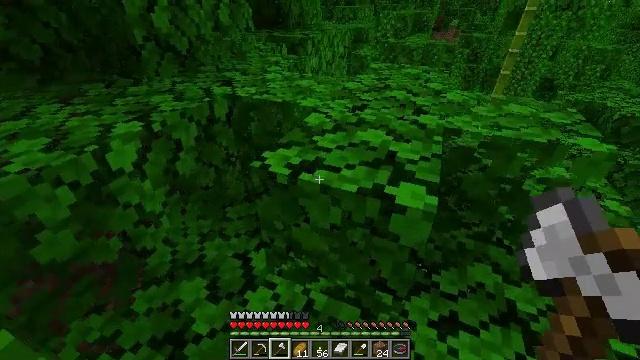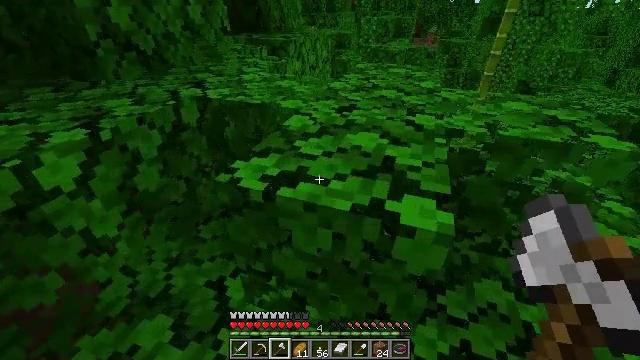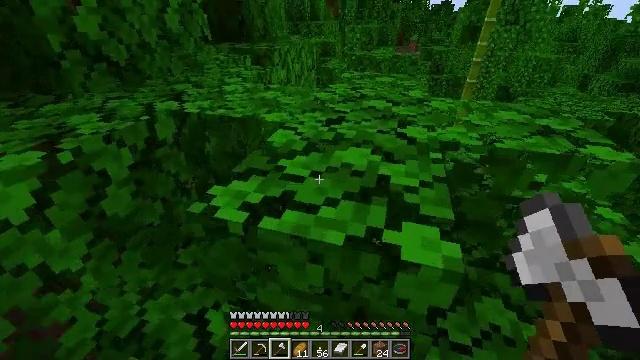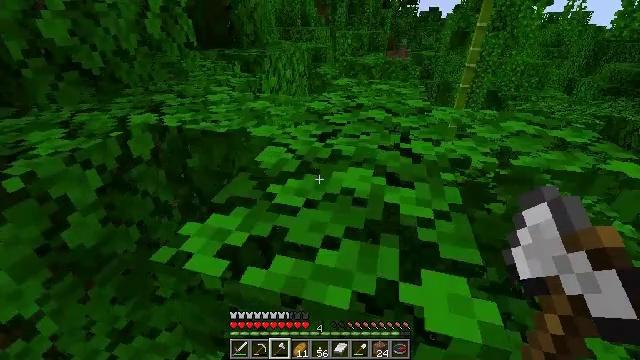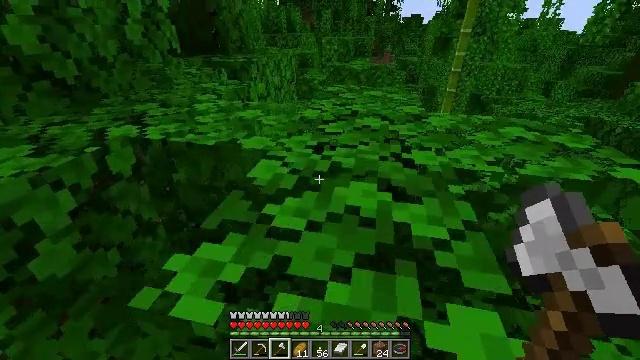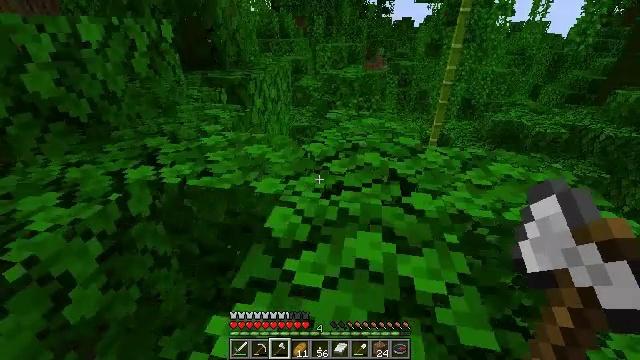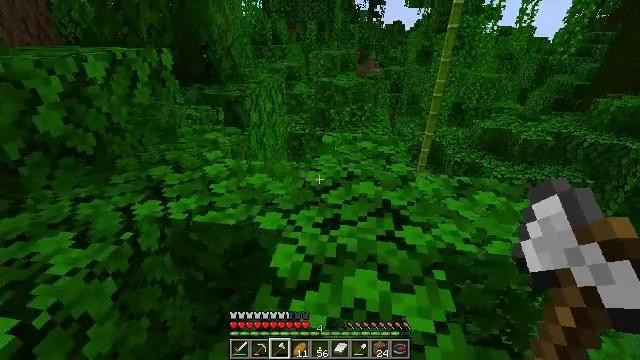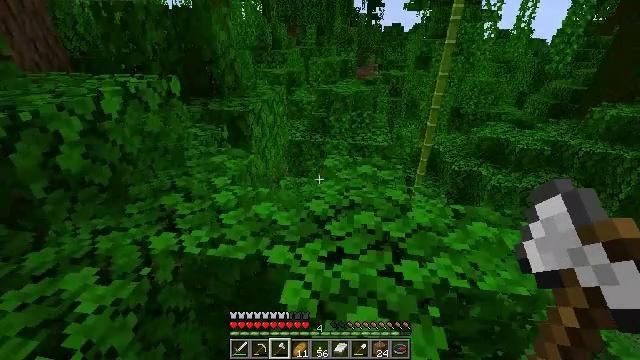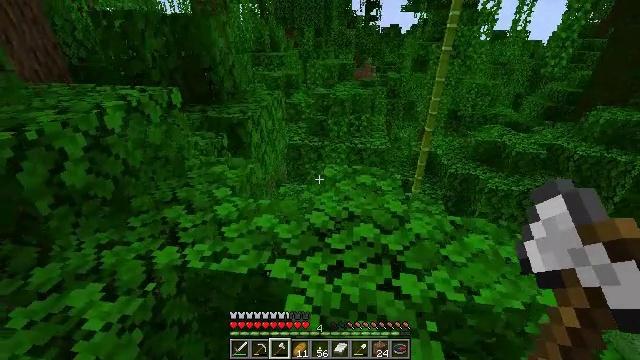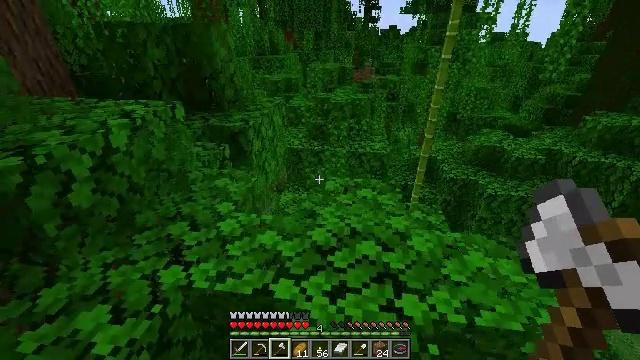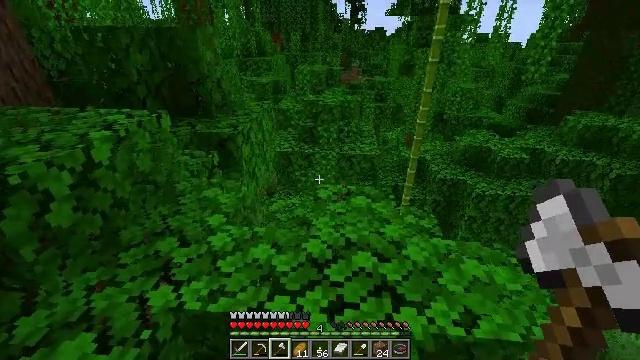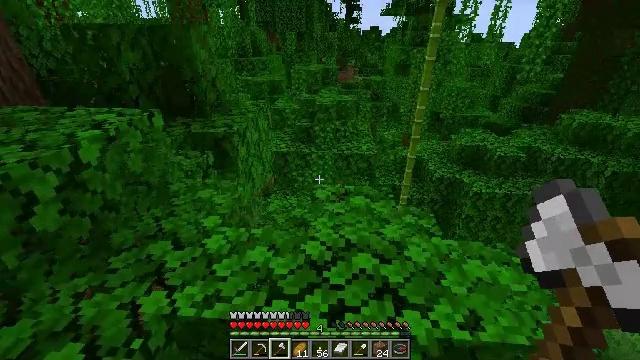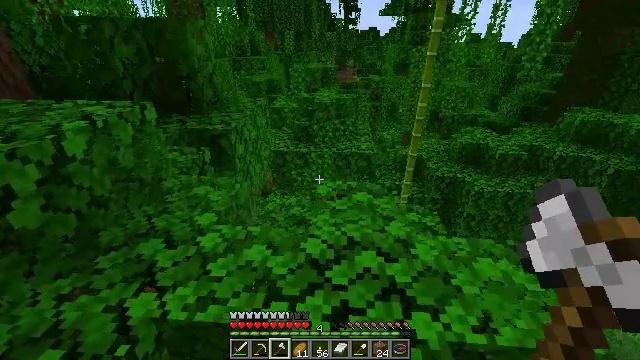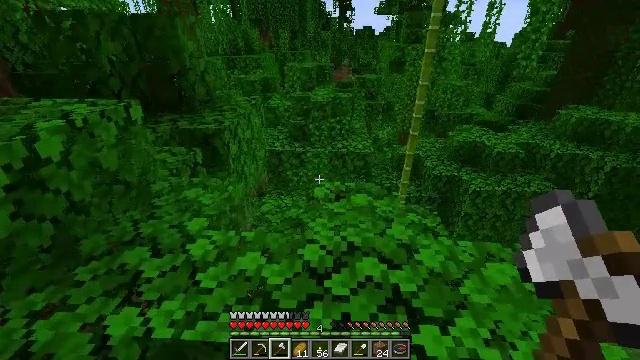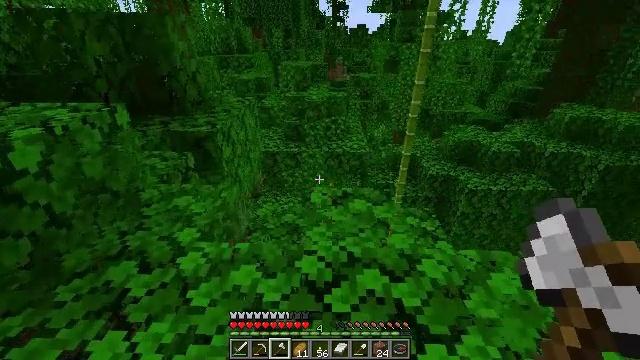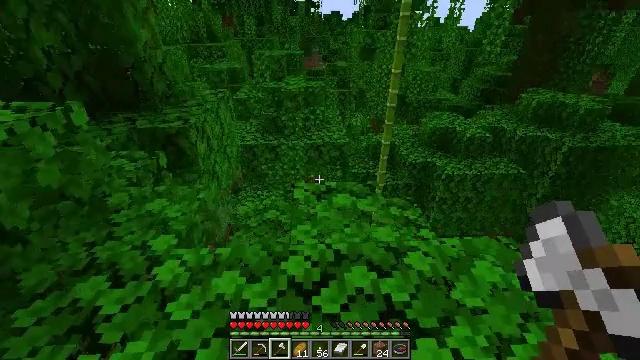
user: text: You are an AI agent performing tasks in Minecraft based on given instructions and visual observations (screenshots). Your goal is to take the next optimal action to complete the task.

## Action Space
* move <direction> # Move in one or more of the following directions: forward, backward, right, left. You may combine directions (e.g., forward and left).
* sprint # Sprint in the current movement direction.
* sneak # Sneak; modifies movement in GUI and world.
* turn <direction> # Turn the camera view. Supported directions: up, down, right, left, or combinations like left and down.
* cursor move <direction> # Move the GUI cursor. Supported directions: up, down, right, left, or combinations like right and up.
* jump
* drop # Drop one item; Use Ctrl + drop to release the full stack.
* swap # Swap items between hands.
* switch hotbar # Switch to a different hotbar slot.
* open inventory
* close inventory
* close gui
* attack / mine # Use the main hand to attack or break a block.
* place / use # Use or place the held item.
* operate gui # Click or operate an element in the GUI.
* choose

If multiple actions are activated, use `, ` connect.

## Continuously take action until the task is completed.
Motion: motion action
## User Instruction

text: Harvest bamboo from the farm.
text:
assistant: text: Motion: move forward, turn right and up
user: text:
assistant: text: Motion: move forward, turn right and up
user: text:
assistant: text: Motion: move forward, turn right
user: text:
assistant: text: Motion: move forward, turn right and up
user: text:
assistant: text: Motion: move forward, turn right, jump
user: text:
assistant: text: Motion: move forward, turn right, jump
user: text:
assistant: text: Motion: move forward, jump
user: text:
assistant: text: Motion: move forward, jump
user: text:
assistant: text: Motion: move forward
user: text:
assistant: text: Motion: move forward, turn right
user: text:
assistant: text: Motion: move forward
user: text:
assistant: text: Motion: move forward
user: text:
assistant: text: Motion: move forward, turn right
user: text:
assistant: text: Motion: move forward, turn right
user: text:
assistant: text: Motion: move forward, turn right and down
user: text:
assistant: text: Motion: move forward, turn right and down
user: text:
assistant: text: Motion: move forward, turn right and down
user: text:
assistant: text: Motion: move forward, turn right and down
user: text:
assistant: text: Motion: move forward, turn right and down
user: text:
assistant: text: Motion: move forward
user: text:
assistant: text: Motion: move forward, turn down
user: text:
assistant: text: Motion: move forward
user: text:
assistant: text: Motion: move forward
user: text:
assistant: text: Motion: move forward
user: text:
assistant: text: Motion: move forward
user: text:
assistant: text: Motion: move forward, turn down
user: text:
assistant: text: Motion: move forward, turn right and down
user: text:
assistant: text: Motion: move forward, turn right and down
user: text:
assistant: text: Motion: move forward, turn right and down
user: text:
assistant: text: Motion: turn down